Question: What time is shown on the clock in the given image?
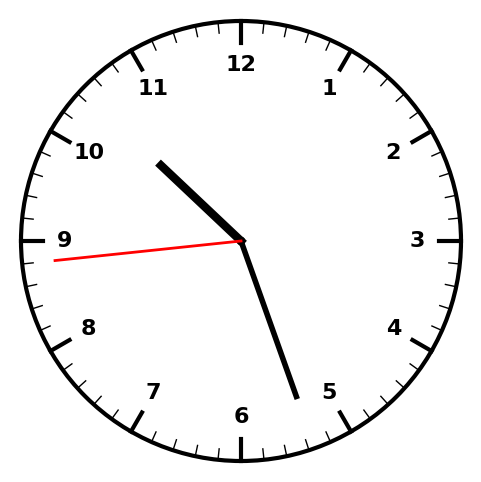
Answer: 10:26:44